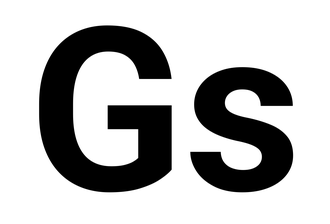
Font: Roboto_Bold